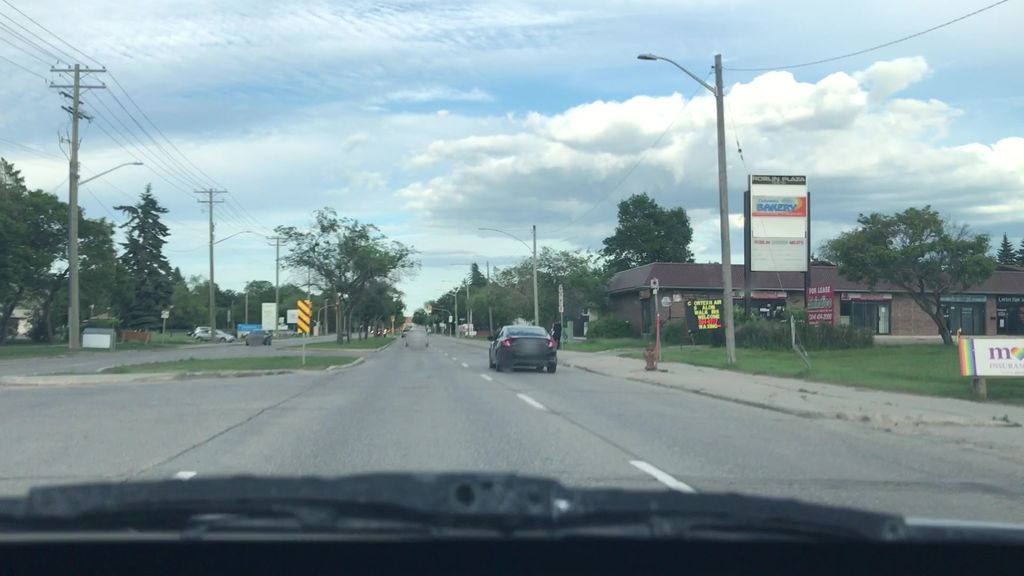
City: winnipeg